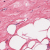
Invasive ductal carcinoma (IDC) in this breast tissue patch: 0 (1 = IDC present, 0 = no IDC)